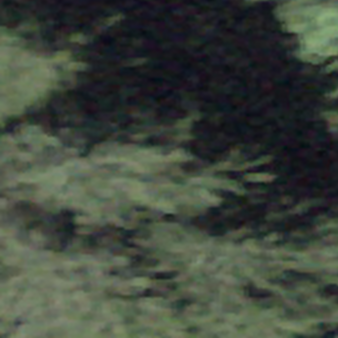
Label: other